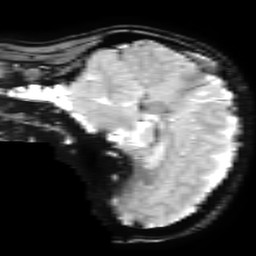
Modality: T2starw
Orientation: sagittal
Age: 23
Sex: female
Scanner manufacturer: ge
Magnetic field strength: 3 T
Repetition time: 0.65 s
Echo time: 0.02 s